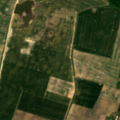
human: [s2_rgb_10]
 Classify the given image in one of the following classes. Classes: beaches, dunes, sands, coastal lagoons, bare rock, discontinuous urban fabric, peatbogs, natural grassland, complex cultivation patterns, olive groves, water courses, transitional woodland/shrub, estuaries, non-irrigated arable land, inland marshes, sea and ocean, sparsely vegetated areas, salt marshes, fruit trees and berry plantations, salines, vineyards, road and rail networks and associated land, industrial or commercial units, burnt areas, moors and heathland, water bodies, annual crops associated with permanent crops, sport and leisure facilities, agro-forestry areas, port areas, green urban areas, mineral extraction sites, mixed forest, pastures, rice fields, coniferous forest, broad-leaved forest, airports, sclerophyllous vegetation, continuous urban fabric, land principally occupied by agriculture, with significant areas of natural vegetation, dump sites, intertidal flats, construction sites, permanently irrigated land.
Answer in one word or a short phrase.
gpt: discontinuous urban fabric, non-irrigated arable land, broad-leaved forest